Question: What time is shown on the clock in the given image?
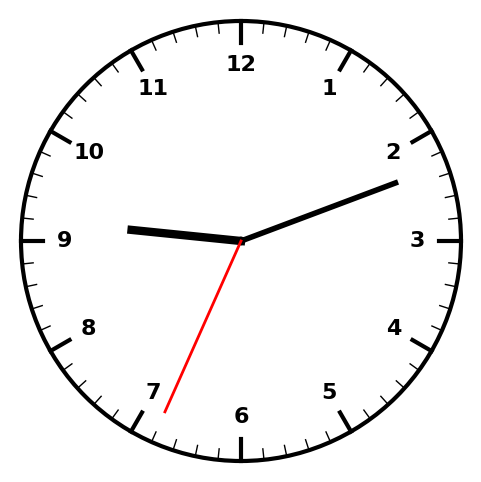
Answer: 09:11:34